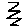
Label: zigzag